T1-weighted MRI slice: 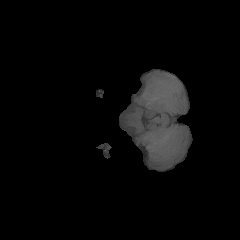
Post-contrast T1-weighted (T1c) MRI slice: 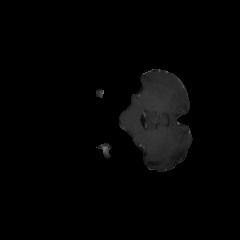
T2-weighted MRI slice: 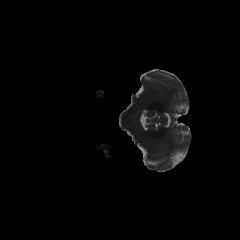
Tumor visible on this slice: no